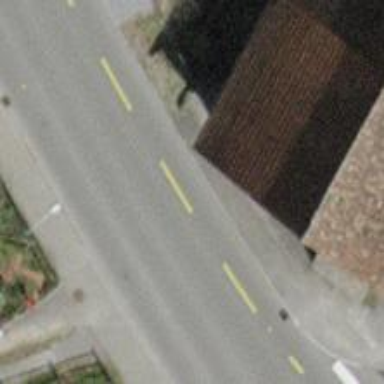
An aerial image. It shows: Tertiary road with asphalt surface. There is cycle lane on the left side of the road.